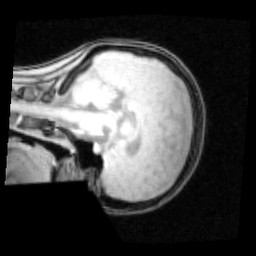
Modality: PDw
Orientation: sagittal
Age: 24
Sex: female
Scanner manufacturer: siemens
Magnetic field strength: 3 T
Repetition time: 0.25 s
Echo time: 0.00103 s